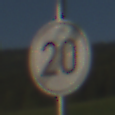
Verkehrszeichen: EndeGeschwindigkeit20
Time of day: MorningAfternoon
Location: Outdoor (Nature)
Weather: PartlyCloudy
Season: NotSpecified
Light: Natural